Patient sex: M
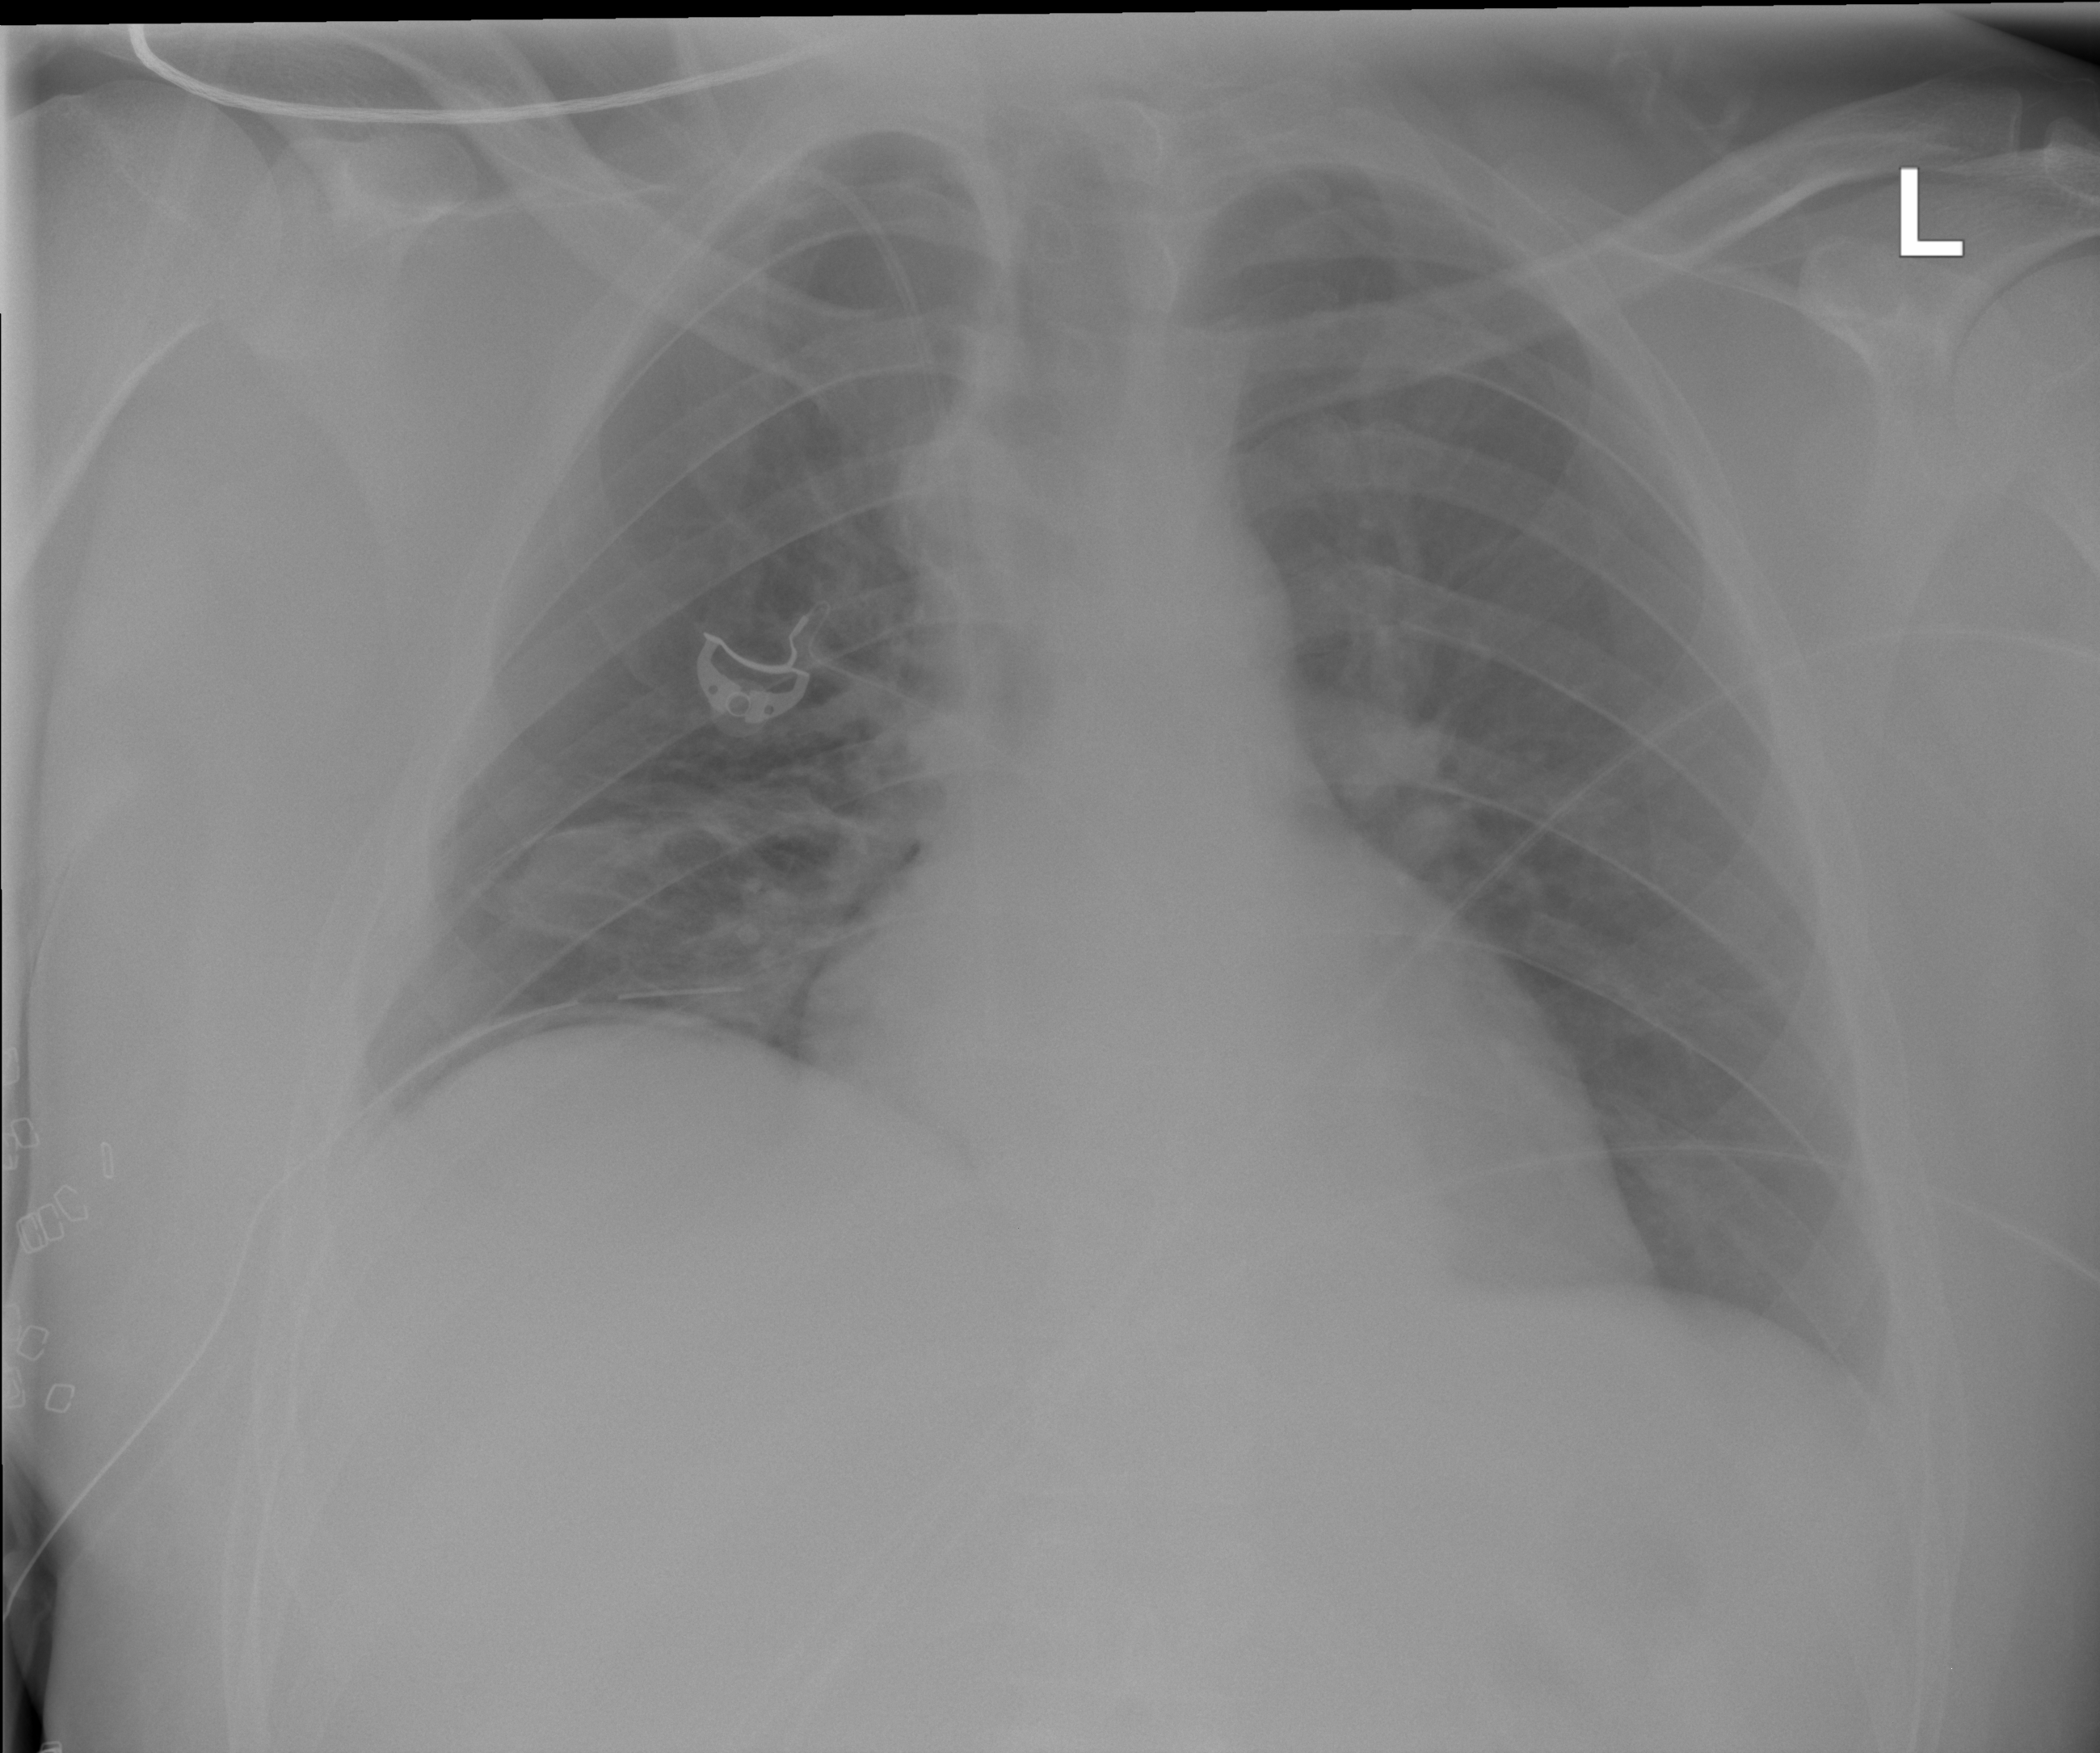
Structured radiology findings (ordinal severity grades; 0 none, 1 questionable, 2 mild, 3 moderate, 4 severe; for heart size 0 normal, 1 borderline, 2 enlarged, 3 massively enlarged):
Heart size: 0
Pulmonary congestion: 0
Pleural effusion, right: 0
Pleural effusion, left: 0
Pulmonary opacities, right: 0
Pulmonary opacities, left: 0
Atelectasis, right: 2
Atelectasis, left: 1